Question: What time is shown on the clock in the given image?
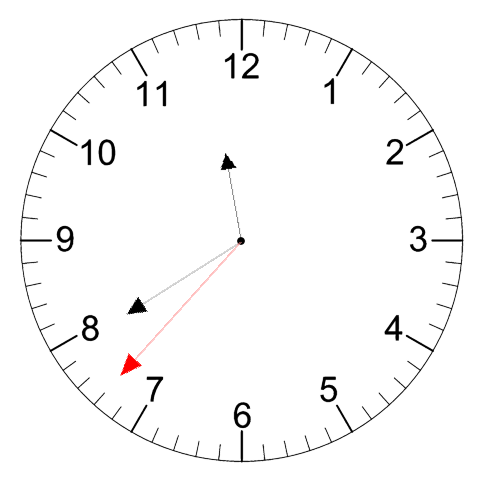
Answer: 11:39:37